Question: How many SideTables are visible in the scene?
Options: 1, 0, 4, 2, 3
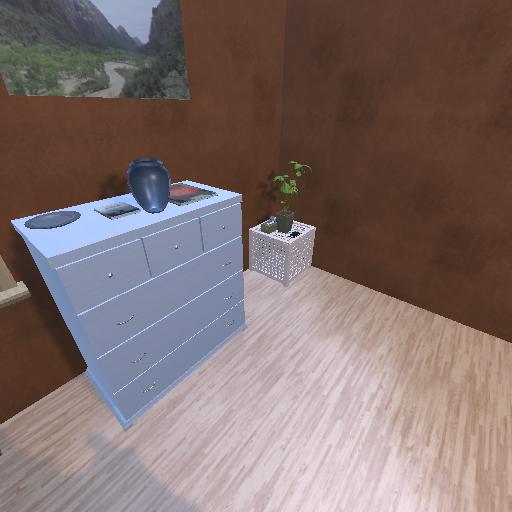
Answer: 1